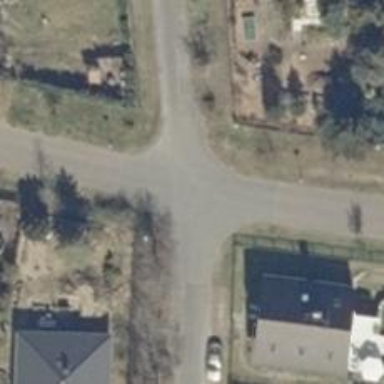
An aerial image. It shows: Residential road.